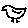
Label: bird